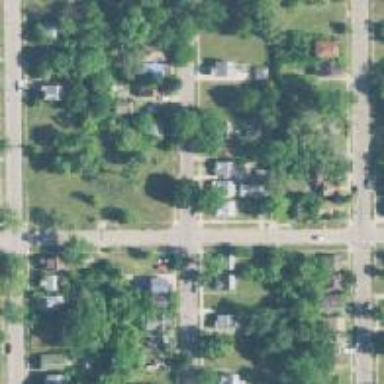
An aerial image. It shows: Neighborhood.